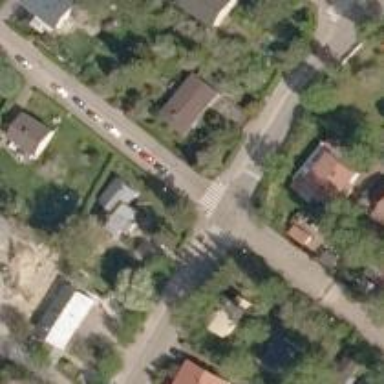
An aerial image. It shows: Marked crossing on the road.